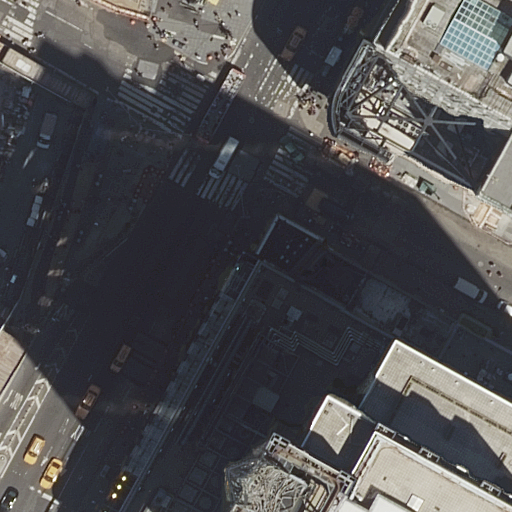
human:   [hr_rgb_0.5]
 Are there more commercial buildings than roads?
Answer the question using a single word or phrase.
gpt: no

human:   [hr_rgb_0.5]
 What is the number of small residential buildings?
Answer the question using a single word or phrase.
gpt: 1

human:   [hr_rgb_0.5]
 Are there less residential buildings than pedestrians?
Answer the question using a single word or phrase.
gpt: no

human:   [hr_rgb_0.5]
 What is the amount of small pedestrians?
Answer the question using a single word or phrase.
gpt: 1

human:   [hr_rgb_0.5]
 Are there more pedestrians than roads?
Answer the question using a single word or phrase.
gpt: no

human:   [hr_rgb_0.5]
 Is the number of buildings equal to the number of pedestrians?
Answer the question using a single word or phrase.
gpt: no

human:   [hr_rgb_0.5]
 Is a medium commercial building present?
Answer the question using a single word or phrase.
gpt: no

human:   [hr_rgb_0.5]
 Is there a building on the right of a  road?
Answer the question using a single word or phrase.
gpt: yes

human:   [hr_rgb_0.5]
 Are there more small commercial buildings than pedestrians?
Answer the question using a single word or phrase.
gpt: no

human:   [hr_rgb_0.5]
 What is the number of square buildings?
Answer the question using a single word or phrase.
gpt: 0

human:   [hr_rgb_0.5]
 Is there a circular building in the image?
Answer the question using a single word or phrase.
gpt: no

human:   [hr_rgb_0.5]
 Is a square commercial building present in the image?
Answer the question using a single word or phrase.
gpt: no

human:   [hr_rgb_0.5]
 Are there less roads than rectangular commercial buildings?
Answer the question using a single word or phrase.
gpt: no

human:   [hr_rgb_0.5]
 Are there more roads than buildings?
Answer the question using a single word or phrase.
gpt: yes

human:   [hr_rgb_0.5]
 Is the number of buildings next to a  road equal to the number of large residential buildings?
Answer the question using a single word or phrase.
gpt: no

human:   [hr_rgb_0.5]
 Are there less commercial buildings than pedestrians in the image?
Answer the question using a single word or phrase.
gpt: yes

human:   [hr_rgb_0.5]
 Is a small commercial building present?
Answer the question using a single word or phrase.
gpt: no

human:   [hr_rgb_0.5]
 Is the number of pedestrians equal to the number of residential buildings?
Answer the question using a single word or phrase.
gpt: no

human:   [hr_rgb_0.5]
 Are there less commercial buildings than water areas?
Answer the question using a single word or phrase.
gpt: no

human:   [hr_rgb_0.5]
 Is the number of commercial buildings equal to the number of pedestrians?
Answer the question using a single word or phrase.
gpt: no

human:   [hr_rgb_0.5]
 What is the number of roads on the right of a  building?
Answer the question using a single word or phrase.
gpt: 0

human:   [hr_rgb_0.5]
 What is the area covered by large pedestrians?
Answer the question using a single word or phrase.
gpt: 0m2

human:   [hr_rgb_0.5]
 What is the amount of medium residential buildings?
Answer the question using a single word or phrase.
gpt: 2

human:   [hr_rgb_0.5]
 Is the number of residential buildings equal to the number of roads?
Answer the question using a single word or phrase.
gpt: no

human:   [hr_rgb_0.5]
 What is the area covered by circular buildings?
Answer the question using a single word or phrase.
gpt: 0m2

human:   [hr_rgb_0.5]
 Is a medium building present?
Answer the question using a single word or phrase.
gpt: yes

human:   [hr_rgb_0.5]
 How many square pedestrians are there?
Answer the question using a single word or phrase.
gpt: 0

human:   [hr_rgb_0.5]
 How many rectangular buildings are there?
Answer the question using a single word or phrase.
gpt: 4

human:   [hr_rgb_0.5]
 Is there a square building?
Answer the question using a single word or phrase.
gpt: no

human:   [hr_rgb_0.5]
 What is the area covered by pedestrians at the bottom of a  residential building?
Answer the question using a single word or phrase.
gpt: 20m2

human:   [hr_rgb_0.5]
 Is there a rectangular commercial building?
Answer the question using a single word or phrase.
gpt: no

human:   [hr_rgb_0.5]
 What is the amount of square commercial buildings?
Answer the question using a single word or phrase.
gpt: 0

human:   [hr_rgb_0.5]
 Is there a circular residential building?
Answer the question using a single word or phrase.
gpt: no

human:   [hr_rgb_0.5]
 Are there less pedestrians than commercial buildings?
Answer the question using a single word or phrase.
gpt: no

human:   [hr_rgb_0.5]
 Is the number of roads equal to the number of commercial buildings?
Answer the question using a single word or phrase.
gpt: no

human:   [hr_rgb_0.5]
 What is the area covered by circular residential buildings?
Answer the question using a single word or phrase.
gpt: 0m2